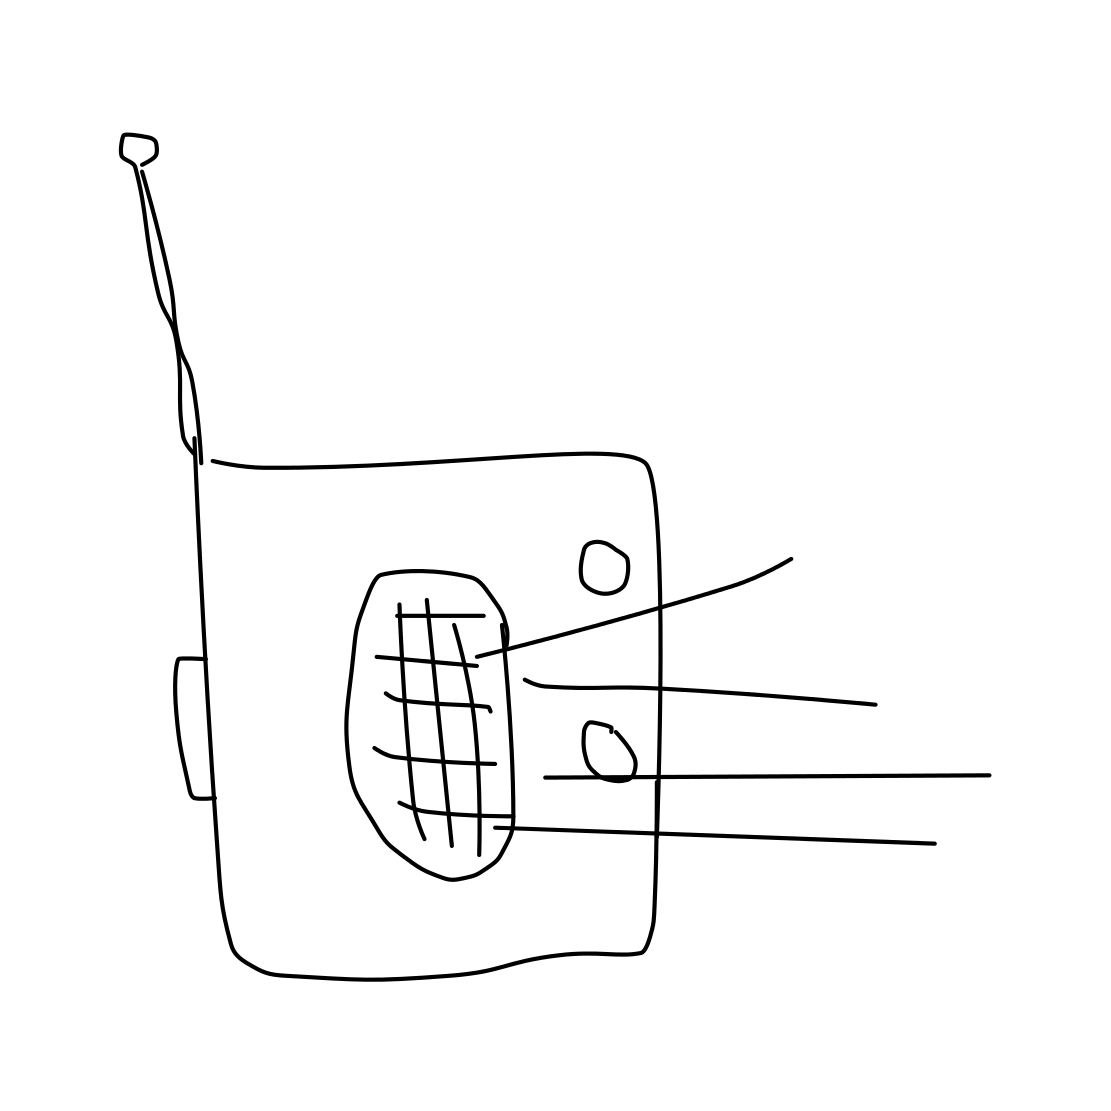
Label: walkie talkie